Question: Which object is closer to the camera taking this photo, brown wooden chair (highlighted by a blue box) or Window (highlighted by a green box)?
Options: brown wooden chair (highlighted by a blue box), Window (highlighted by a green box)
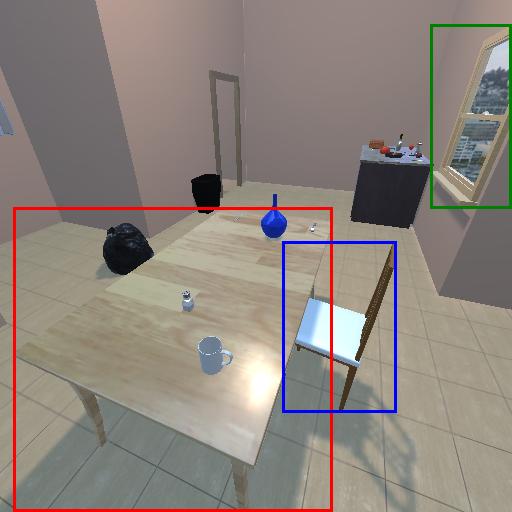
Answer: brown wooden chair (highlighted by a blue box)